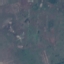
Label: Pasture